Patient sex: F
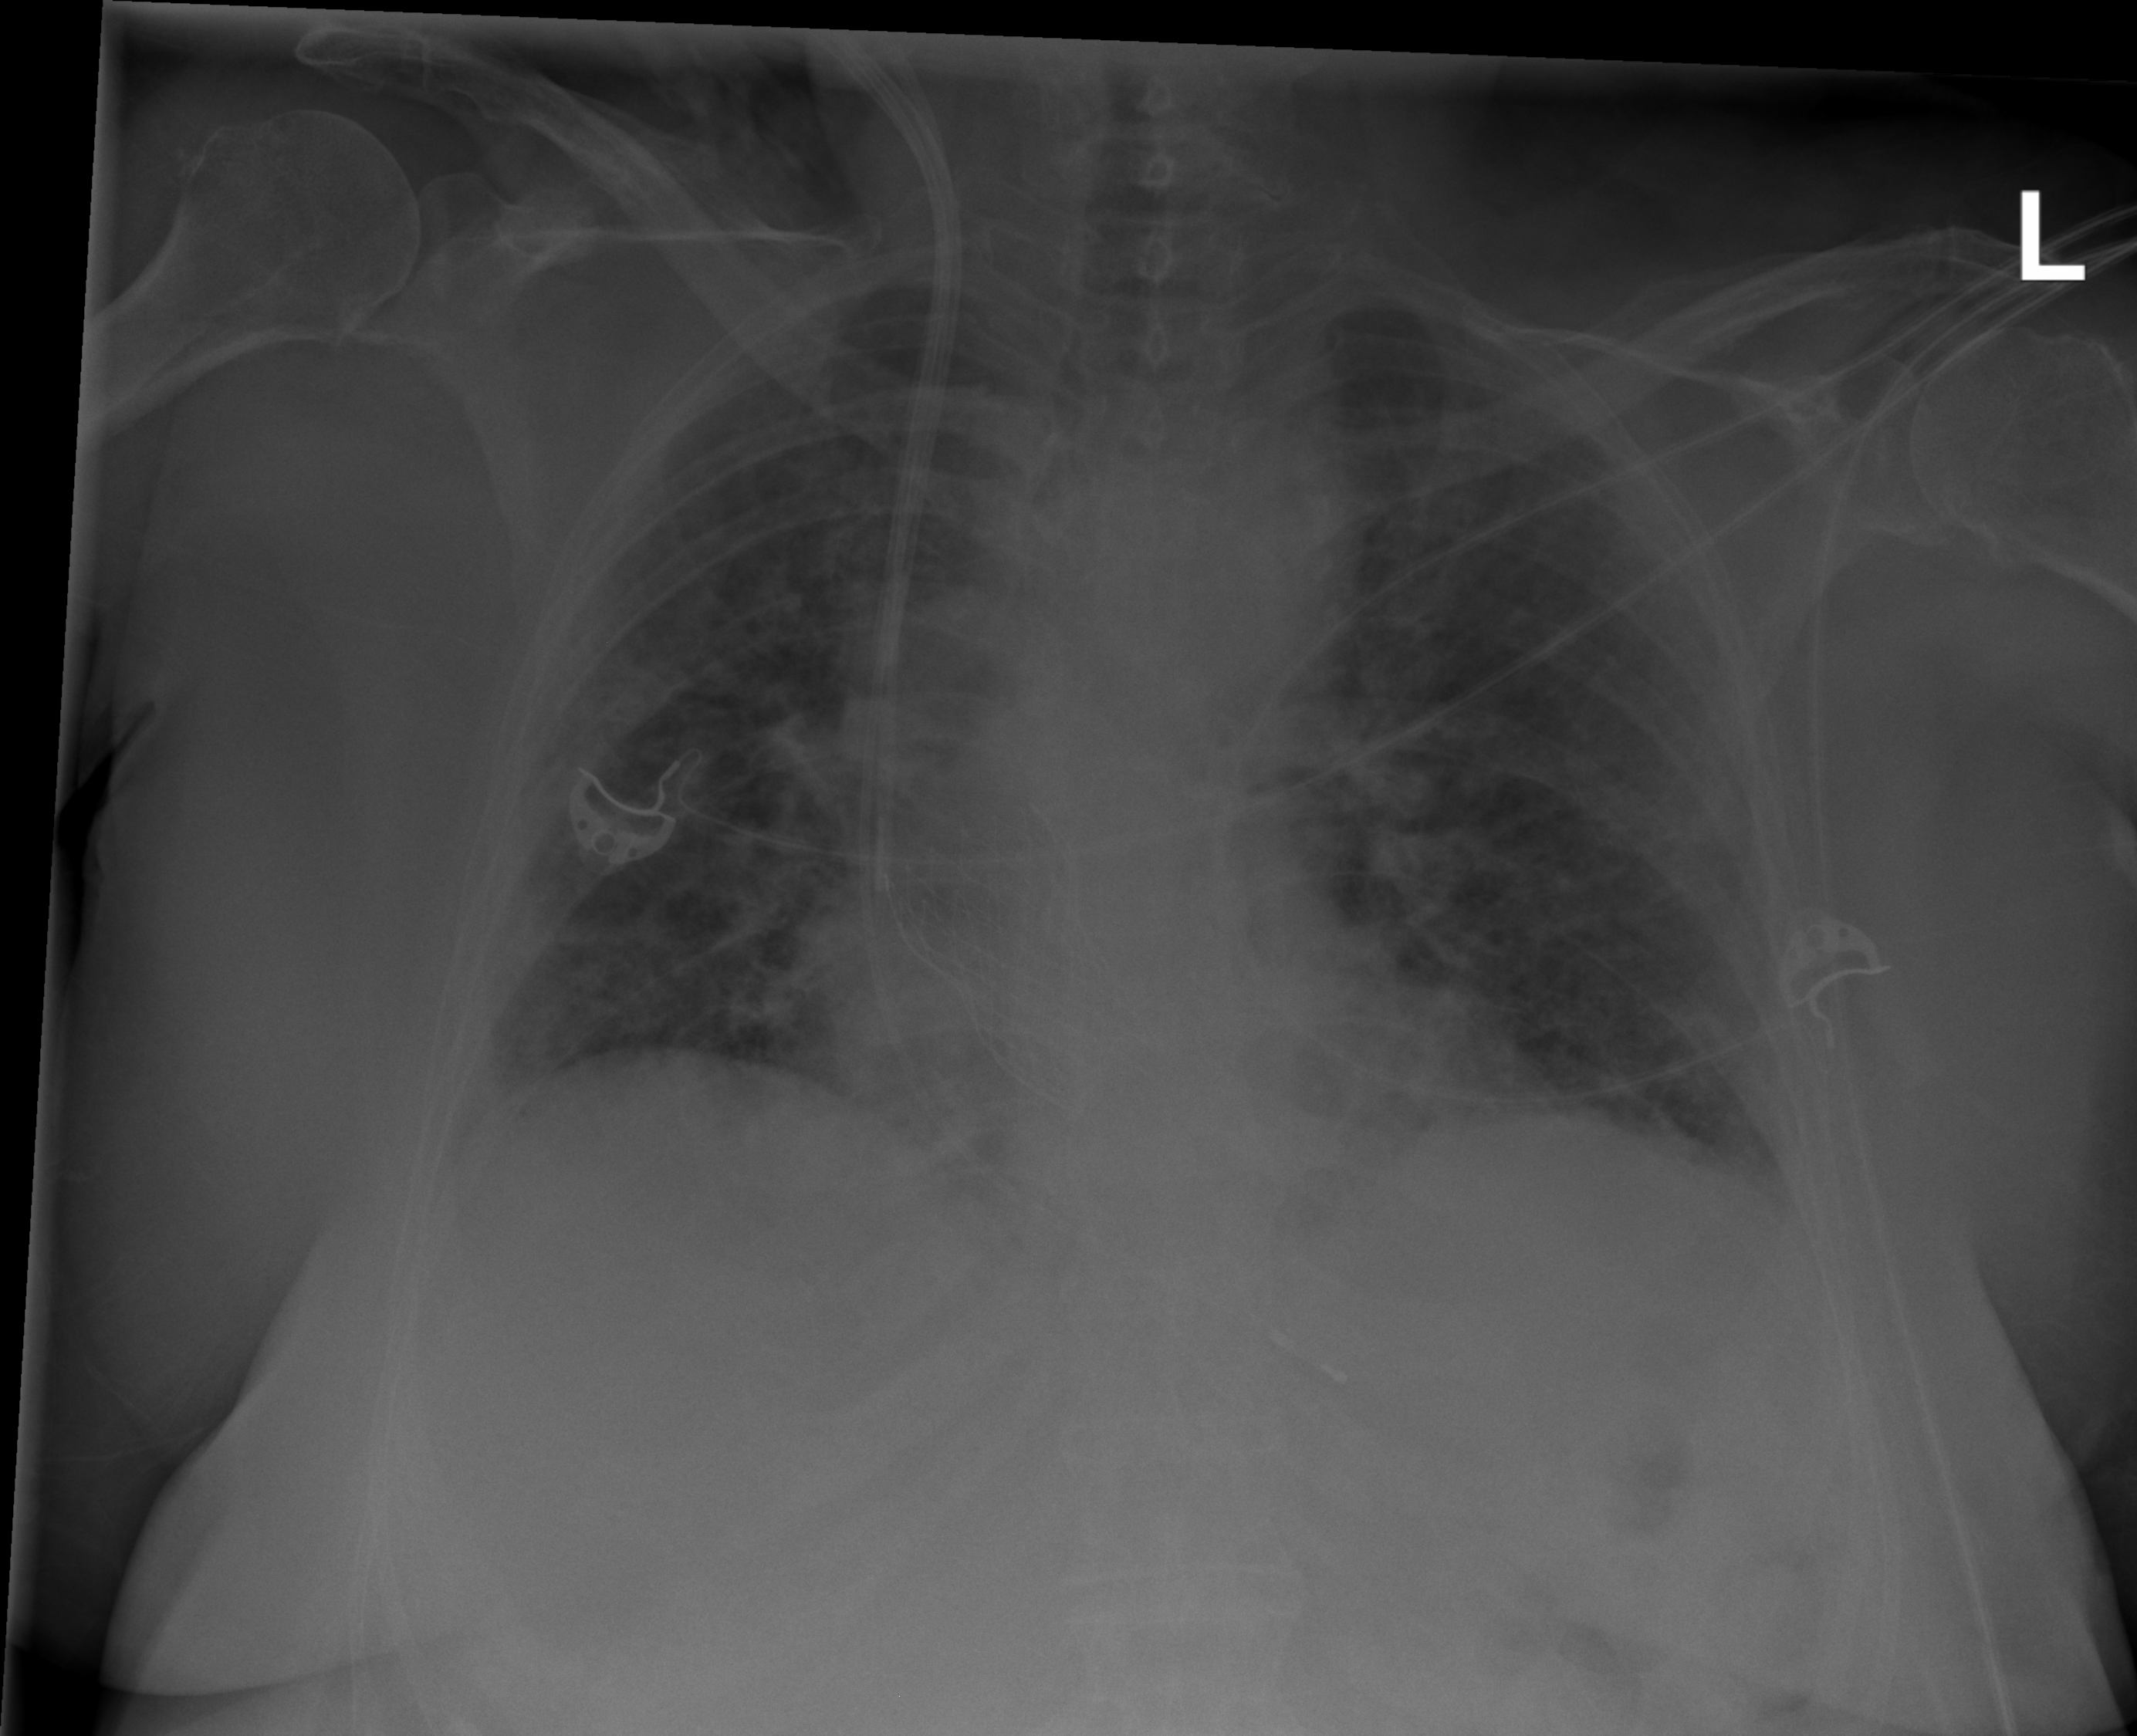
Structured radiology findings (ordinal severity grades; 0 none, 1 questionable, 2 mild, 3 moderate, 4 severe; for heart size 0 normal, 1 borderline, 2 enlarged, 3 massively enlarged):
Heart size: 0
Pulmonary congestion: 2
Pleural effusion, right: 0
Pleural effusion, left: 0
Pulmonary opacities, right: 0
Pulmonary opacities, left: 0
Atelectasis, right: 0
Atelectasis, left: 0